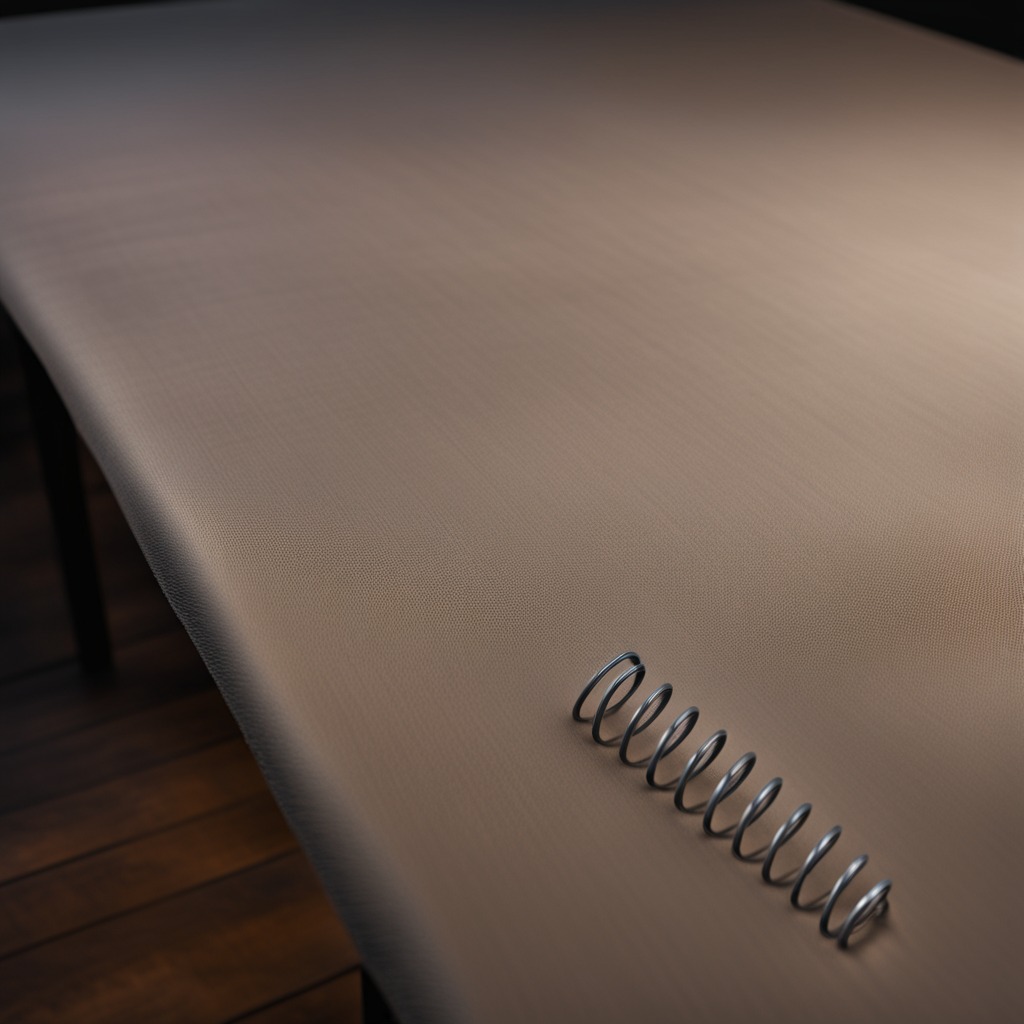
A coiled metal spring is lying on the wooden table.